Question: See this example:
<URL>
A normal table styled as follows:
'''
table {
width:100%;
border-collapse:collapse;
}
td {
border:1px dashed black;
padding:5px;
}
th {
background:orange;
}
'''
You'll notice that the border dashing is not spaced evenly, sometimes even appearing as a solid line. Is this something inherent to dashed borders?
I've also tried applying the dashed borders to the tr instead of td, thinking that these are all the same length so the spacing would be even, but that didn't help either.
Is this something that cannot be changed?
Note: This is safari 6, it may work as advertised in other browsers.
I've included a screenshot of what it looks like at a certain width:

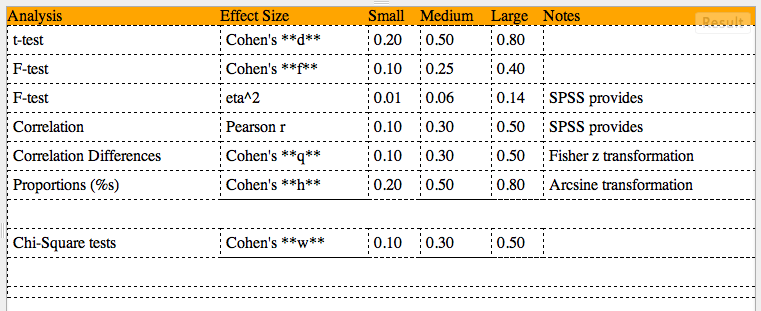
Answer: I'm afraid the problem is inherent to dashed borders of adjacent cells, or adjacent elements in general. The problem is that browsers do the dashing for each element's border separately, so the dashes won't generally be evenly spaced when seen considering e.g. the borders of cells of a row as one line.
The problem is probably best avoided by using e.g. a solid border of a lighter color instead, e.g. 'border: 1px solid gray'.